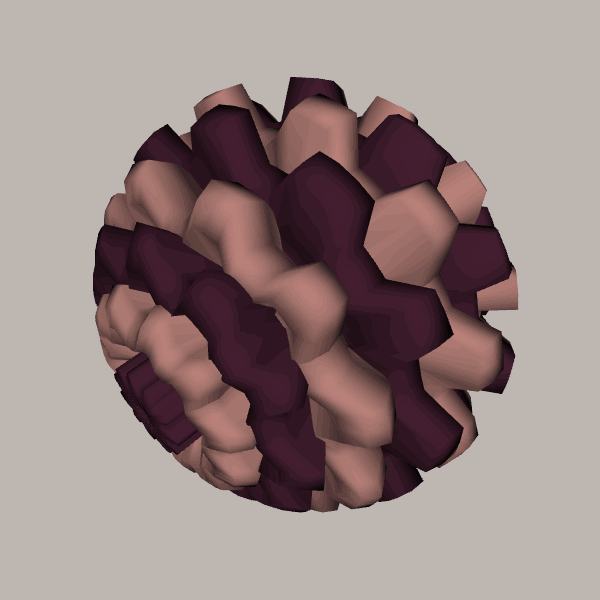
Background: light